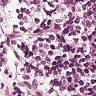
Metastatic tissue present: no